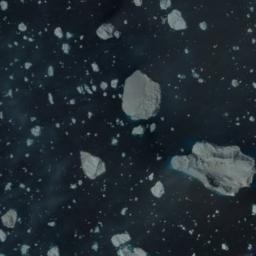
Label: sea_ice